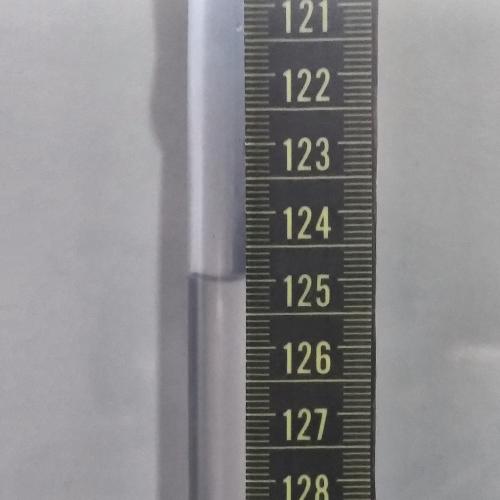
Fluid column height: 125.0 cm